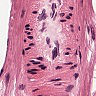
Metastatic tissue present: no